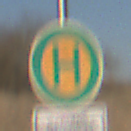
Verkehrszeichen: Haltestelle
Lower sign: ZeitangabenMitBeschraenkungAufWochentage5
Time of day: MorningAfternoon
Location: Outdoor (Nature)
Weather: PartlyCloudy
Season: NotSpecified
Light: Natural